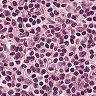
Metastatic tissue present: no